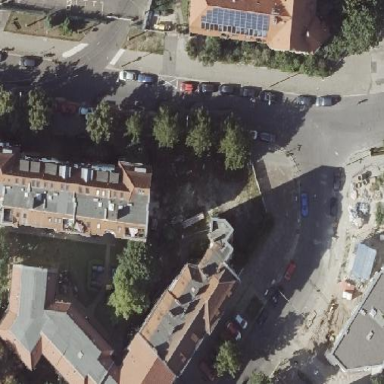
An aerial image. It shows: Apartment building with double saltbox roof shape.